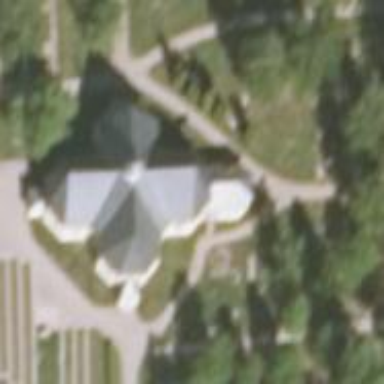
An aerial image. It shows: Building serving as place of worship.